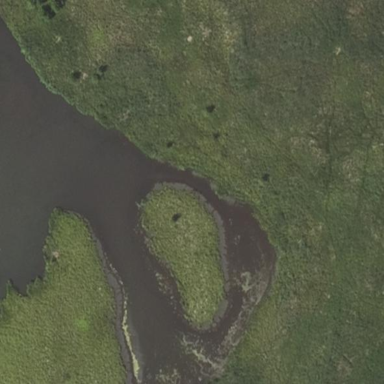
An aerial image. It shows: Reedbed wetland area.